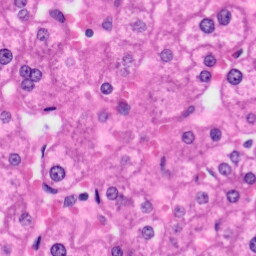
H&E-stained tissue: Liver